Current action and preconditions to check: path_clear

Your task: For each precondition in the list above, predict whether it will hold at this action.

Consider the current scene as observed from the mobile robot's camera, and analyze the predicted future states of all dynamic agents (e.g., people, animals, vehicles, or any moving entities) within the NEXT SECOND.

IMPORTANT: Only answer "very likely" if you are absolutely certain—based on strong, clear evidence—that a dynamic agent will violate the precondition in the predicted future state. Do NOT answer "very likely" for unlikely, ambiguous, or low-probability risks.

Ask yourself for each precondition: Is there a high probability, with clear and convincing evidence, that the predicted future states of any dynamic agent will interfere with the predicted future state of the currently executing action within the NEXT SECOND, causing that precondition to fail?

Assess the risk level based on these predictions. Use "likely" or "very likely" if motions create a clear risk of interference.

Use "neutral" or "improbable" if agents are nearby but their predicted paths are clearly diverging or non-conflicting.

Failure Risk Categories: "very improbable", "improbable", "neutral", "likely", "very likely"

Answer Format: Output ONLY the probability_of_failure value from these categories: "very improbable", "improbable", "neutral", "likely", "very likely"

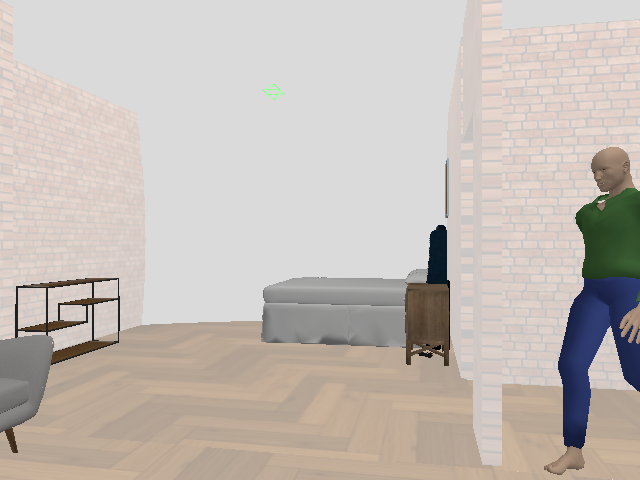

Answer: neutral